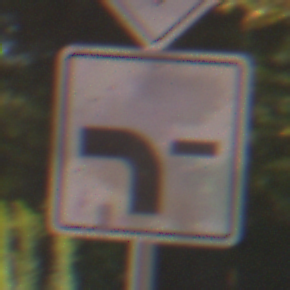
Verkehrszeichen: VerlaufVorfahrtsstrasse6
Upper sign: Vorfahrtsstrasse
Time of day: MorningAfternoon
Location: Outdoor (Nature)
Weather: Clear
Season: Summer
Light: Natural